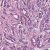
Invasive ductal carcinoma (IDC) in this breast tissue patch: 1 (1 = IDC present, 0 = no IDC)